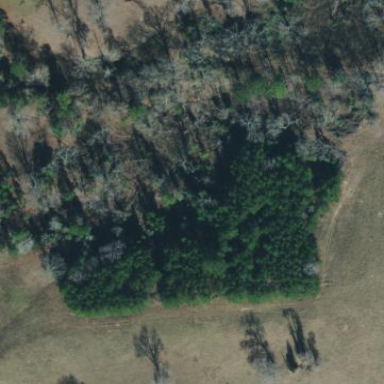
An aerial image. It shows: Forest with evergreen needle-leaved trees.